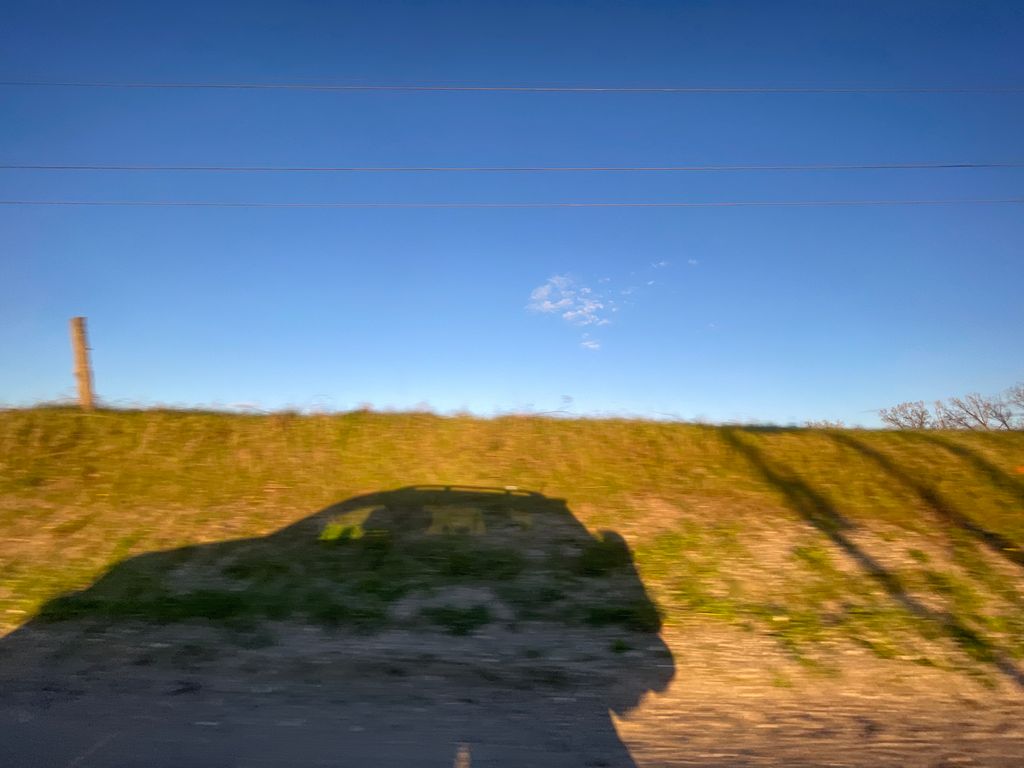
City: kitchener-waterloo